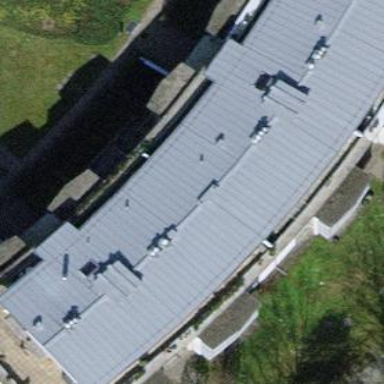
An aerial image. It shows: Flat roofed apartment building with light grey metal roof.